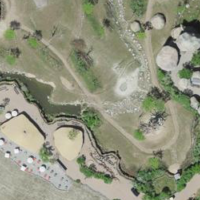
EUNIS habitat code: 55
Species observed at this site:
Ciconia ciconia
Episyrphus balteatus
Podarcis muralis
Hirundo rustica